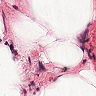
Metastatic tissue present: no